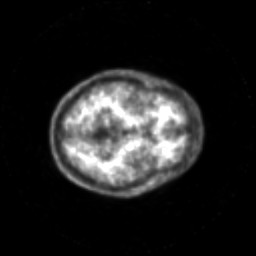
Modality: PET
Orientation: axial
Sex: female
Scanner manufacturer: siemens